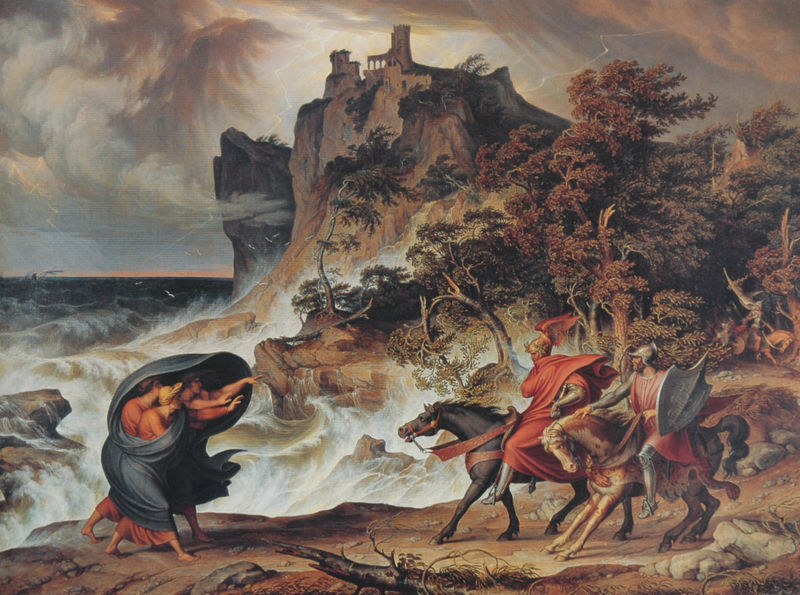
Titel: Landschaft mit Macbeth und den Hexen
Künstler: Joseph Anton Koch
Standort: Basel
Institution: Kunstmuseum
Schlagwörter: angriff, baum, berg, blau, blätter, felsen, flügel, gemälde, gewitter, himmel, laub, meer, schatten, umhang, wasser, weiß, wolken, aquarell, baumstämme, bäume, frauen, gelb, grün, landschaft, menschen, see, ufer, äste, braun, finger, grau, licht, männer, orange, schwarz, ölbild, rot, schloss, tuch, weg, wolke, malerei, richter, arm, arme, falten, stein, steine, tod, tot, öl, ast, baumstamm, horizont, hügel, natur, stamm, vögel, wind, zweige, büsche, rauch, boden, mantel, drei, gewänder, england, rosa, wald, wasserfall, pferd, pferde, reiter, turm, mähne, rappe, schwanz, schweif, zaumzeug, zügel, gischt, küste, strand, wellen, zwei, fels, klippen, nebel, treiben, figuren, romantik, tannen, wehr, angst, brandung, erhaben, möwen, orkan, sturm, stürmisch, tosend, unwetter, wetter, wild, wogen, historienbild, soldaten, zeigen, nazarener, abendrot, klippe, steilküste, flucht, regen, kante, barfuss, schild, ruine, burg, blitze, zweig, stürmen, festung, geschirr, gefahr, schwert, waffen, erynnien, bedrohlich, literatur, mäntel, ruinen, helm, tanne, mythologie, ritter, rüstung, schimmel, bedrohung, helme, regenwolken, blitz, hilfe, gefährlich, dickicht, mythologisch, mythos, sage, verfolgung, krieger, historienmalerei, brauner, umhänge, himel, rappen, abtei, heroische landschaft, schwind, scheuen, waldweg, heroisch, deutschrömer, biegen, drei frauen, rettung, schäumen, schutz, legende, tosen, hexe, hexen, peitschen, schilde, retter, rüstungen, gebrochen, brechen, schil, füssli, drei hexen, weissagung, schutzschild, sublime, stiene, macbeth, prophezeihung, fuseli, felsklippe, knicken, römerhelme, soldatentruppe, umgeknickte bäume, wassrt, wogenw, uder, ur, 3 frauen, soldt, #helm, vögerl, wolkjen, wellenwogen